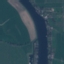
Label: River